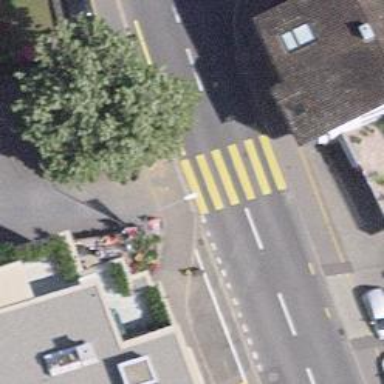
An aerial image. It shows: Zebra crossing on footway.